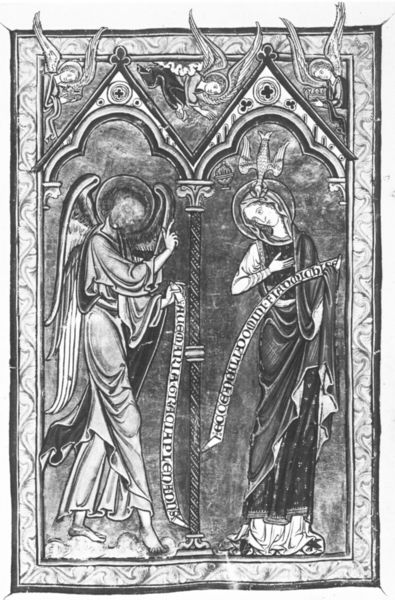
Titel: Messbuch des Henry von Chichester
Institution: Manchester, John Rylands Library
Schlagwörter: flügel, hand, vogel, weiß, frau, schwarz, säule, wolke, ornament, band, falten, rahmen, taube, gewand, stoff, engel, füße, schrift, rand, banner, zeigefinger, inschrift, ornamente, verzierung, faltenwurf, tor, buch, druck, schwarz-weiß, text, schritt, kapitell, heiligenschein, baldachin, schriftrolle, maria, madonna, miniatur, verkündigung, banderole, geist, latein, schriftband, heiliger geist, gabriel, buchmalerei, spruchbänder, gotik, verküdigung, architektur, höfisch, 1400, tabernakel, kleeblatt, vierpass, gedrehte säulchen